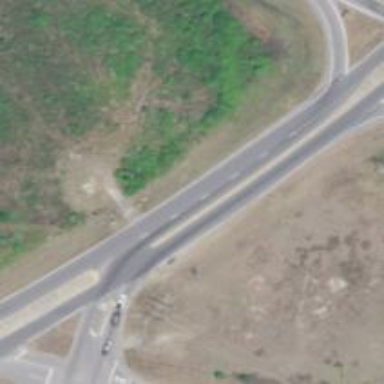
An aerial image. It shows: Secondary road with asphalt surface.